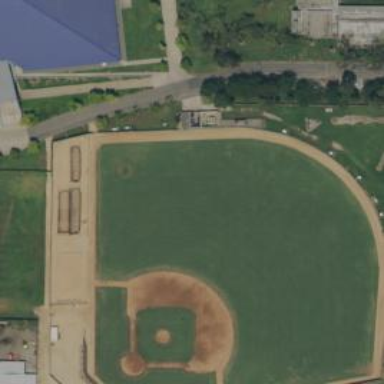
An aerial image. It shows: Baseball pitch for leisure land activities.